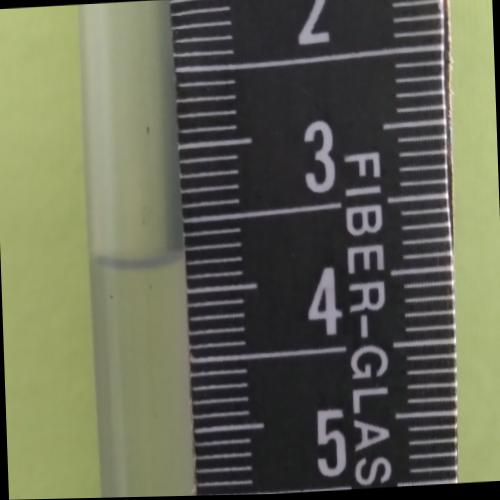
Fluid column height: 3.8 cm